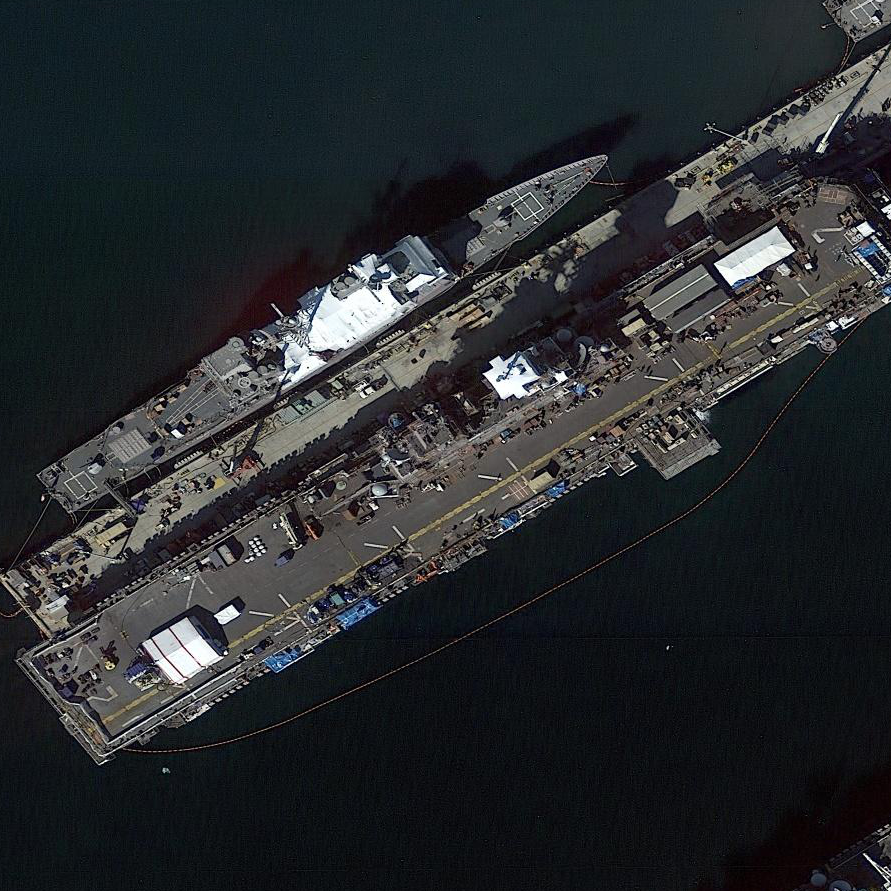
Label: assault